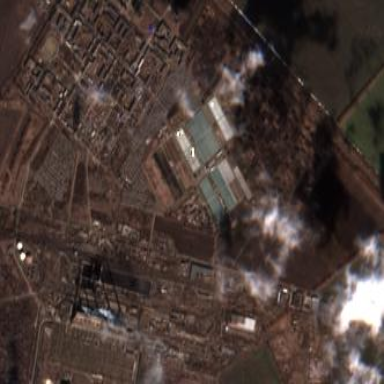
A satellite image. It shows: Industrial area with coal power plant.